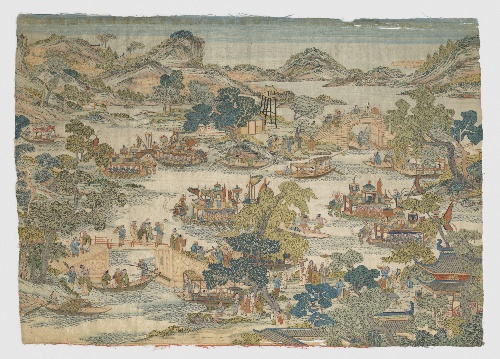
Title: 清    緙絲龍舟競渡圖|Dragon-boat festival performance
Artist: Unidentified artist
Date: 18th–19th century
Object type: Panel
Classification: Paintings
Medium: Silk and metal thread tapestry (kesi)
Culture: China
Period: Qing dynasty (1644–1911)
Dimensions: 30 × 42 1/2 in. (76.2 × 108 cm)
Pressure-mounted: 35 × 47 × 1 1/2 in. (88.9 × 119.4 × 3.8 cm)
Department: Asian Art
Credit line: Bequest of Alice E. Getty, 1949
Accession year: 1949
Repository: Metropolitan Museum of Art, New York, NY
Tags: Performance|Bridges|Landscapes|Boats